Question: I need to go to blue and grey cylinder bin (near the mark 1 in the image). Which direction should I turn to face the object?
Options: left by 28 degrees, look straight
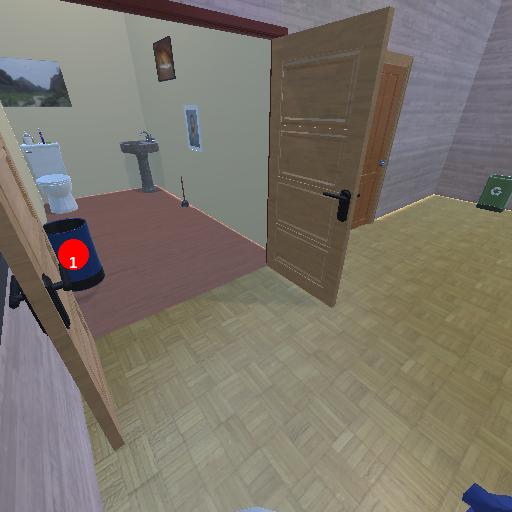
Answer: left by 28 degrees